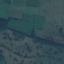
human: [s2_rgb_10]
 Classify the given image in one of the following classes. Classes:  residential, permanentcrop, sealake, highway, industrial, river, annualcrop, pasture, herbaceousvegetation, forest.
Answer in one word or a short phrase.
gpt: Pasture